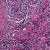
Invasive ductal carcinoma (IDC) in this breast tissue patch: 1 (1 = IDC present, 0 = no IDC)